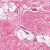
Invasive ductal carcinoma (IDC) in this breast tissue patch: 0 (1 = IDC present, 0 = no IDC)